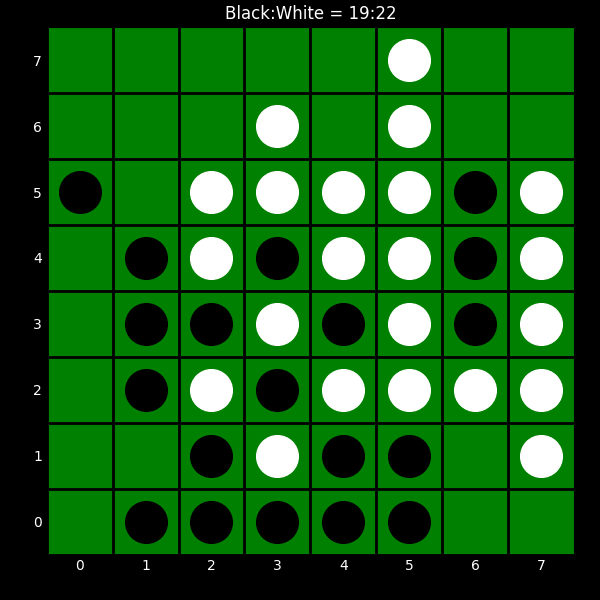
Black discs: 19
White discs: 22